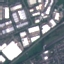
Land use / land cover: Industrial